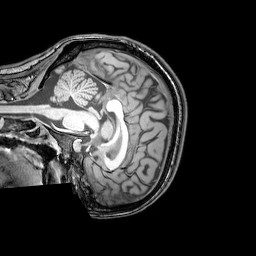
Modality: T1w
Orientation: sagittal
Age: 20
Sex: female
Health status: healthy
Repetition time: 0.081 s
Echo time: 0.037 s